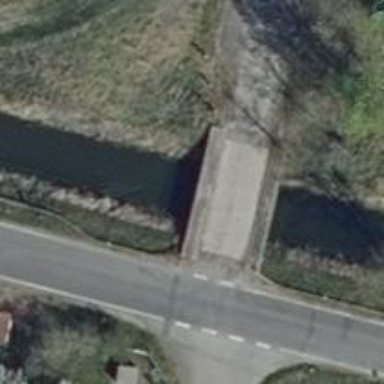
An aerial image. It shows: Track road going over bridge with grade1 tracktype.